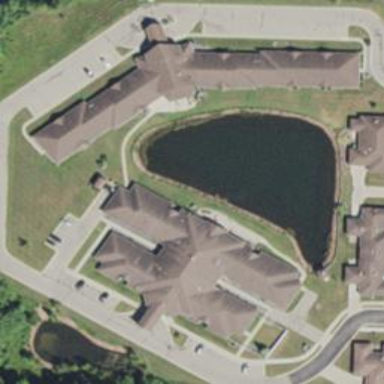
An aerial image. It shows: Nursing home building.